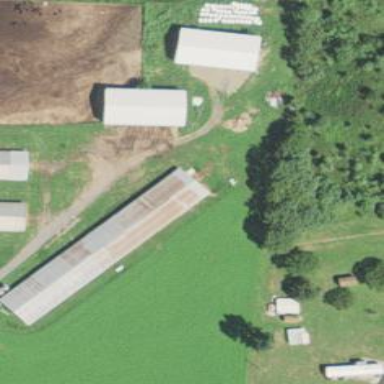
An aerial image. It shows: Farm auxiliary building.